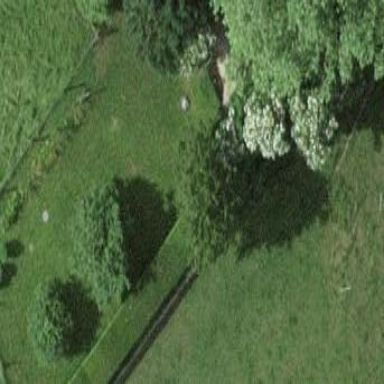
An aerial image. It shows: Lovely park for leisure and relaxation.